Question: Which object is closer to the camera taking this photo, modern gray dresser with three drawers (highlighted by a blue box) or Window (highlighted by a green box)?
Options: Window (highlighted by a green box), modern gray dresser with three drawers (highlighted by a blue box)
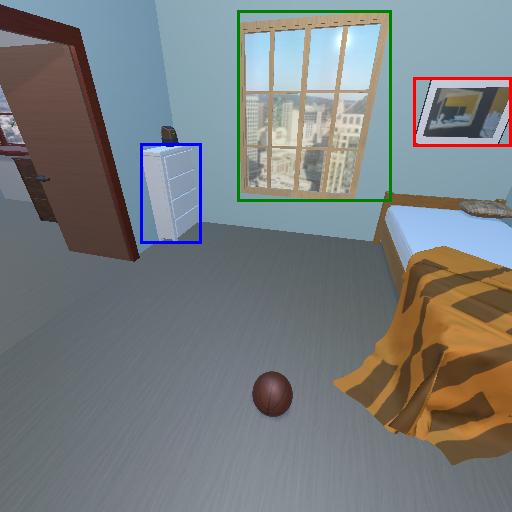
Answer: Window (highlighted by a green box)